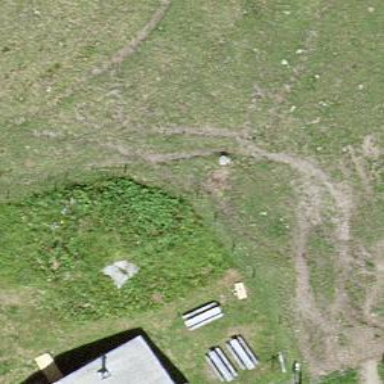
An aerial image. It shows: Isolated dwelling in remote location.